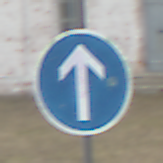
Verkehrszeichen: VorgeschriebeneFahrtrichtungGeradeaus
Umgebung: Outdoor, Nature
Tageszeit: MorningAfternoon
Wetter: PartlyCloudy
Licht: Natural
Jahreszeit: Autumn
Kontrast: LowContrast